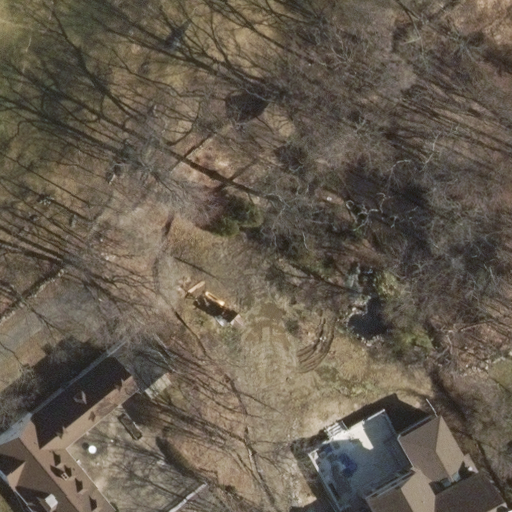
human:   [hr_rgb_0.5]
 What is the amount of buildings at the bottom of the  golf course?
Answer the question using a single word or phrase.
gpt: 3

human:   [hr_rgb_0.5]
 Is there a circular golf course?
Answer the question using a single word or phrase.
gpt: no

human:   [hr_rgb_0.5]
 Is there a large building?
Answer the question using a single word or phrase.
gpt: no

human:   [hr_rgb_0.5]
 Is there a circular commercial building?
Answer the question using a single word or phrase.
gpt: no

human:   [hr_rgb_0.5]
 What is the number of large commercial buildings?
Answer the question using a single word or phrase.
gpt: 0

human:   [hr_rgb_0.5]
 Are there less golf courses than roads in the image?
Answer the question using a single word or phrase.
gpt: no

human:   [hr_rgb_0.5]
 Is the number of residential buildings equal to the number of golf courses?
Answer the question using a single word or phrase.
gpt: no

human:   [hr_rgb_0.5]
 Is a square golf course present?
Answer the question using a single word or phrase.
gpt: no

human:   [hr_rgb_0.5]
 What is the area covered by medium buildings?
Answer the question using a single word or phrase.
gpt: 262m2

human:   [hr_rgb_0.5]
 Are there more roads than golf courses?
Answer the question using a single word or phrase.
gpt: no

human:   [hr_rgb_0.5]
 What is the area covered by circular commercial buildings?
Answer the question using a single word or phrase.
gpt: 0m2

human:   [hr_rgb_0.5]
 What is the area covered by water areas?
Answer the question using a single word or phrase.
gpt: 0m2

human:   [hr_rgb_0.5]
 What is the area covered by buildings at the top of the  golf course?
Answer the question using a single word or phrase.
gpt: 0m2

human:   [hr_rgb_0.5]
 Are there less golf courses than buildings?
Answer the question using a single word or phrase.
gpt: yes

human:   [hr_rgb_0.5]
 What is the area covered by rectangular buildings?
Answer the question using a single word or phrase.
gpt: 75m2

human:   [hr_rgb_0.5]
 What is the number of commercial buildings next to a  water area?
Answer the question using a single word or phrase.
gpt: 0

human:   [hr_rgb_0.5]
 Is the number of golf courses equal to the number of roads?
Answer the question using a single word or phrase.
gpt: no

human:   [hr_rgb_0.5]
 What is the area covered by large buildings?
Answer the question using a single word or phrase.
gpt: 0m2

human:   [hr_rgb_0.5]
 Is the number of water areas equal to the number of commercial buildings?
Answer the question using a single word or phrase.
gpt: yes

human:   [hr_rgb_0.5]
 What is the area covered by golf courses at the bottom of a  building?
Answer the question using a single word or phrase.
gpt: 0m2

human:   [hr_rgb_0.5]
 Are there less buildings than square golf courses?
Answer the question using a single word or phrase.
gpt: no

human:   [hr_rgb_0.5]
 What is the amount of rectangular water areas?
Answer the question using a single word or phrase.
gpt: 0

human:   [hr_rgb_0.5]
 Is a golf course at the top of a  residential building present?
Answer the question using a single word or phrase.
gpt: yes

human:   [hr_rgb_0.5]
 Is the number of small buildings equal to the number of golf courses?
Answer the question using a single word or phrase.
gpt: no

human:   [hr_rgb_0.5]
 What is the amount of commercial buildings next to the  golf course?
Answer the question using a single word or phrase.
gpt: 0

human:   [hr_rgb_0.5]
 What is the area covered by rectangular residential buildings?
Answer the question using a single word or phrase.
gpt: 75m2

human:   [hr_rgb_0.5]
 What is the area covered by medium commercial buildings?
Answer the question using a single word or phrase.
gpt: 0m2

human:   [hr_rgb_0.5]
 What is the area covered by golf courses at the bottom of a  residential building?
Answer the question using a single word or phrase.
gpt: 0m2

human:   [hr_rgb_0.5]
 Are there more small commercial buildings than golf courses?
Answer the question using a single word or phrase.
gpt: no

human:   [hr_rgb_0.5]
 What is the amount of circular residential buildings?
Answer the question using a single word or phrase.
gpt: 0

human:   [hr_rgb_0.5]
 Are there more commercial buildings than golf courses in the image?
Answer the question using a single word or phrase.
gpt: no

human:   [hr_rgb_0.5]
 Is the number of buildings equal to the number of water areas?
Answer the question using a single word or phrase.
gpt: no

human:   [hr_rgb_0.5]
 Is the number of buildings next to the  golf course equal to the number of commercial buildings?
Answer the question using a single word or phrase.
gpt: no

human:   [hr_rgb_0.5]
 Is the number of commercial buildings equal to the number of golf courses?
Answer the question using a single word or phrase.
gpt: no

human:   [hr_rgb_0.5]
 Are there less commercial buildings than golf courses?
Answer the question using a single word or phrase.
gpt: yes

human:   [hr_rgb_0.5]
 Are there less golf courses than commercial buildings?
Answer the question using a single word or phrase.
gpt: no